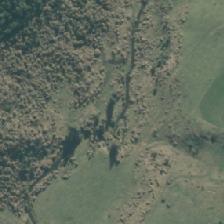
Land cover: grose_broom